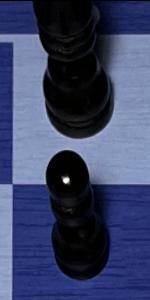
Label: Pawn_Black